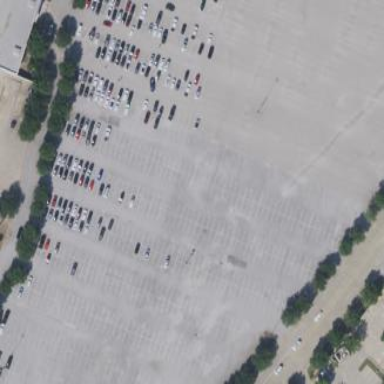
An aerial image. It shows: Parking area with surface.